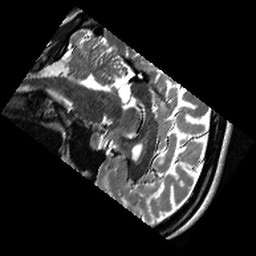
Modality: T2w
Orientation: sagittal